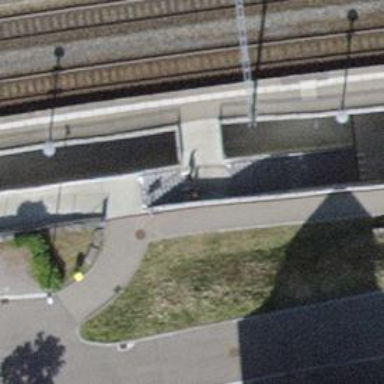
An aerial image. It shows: Steps made of paving stones.